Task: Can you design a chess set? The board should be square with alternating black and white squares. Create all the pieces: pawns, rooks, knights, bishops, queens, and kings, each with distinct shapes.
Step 1482:
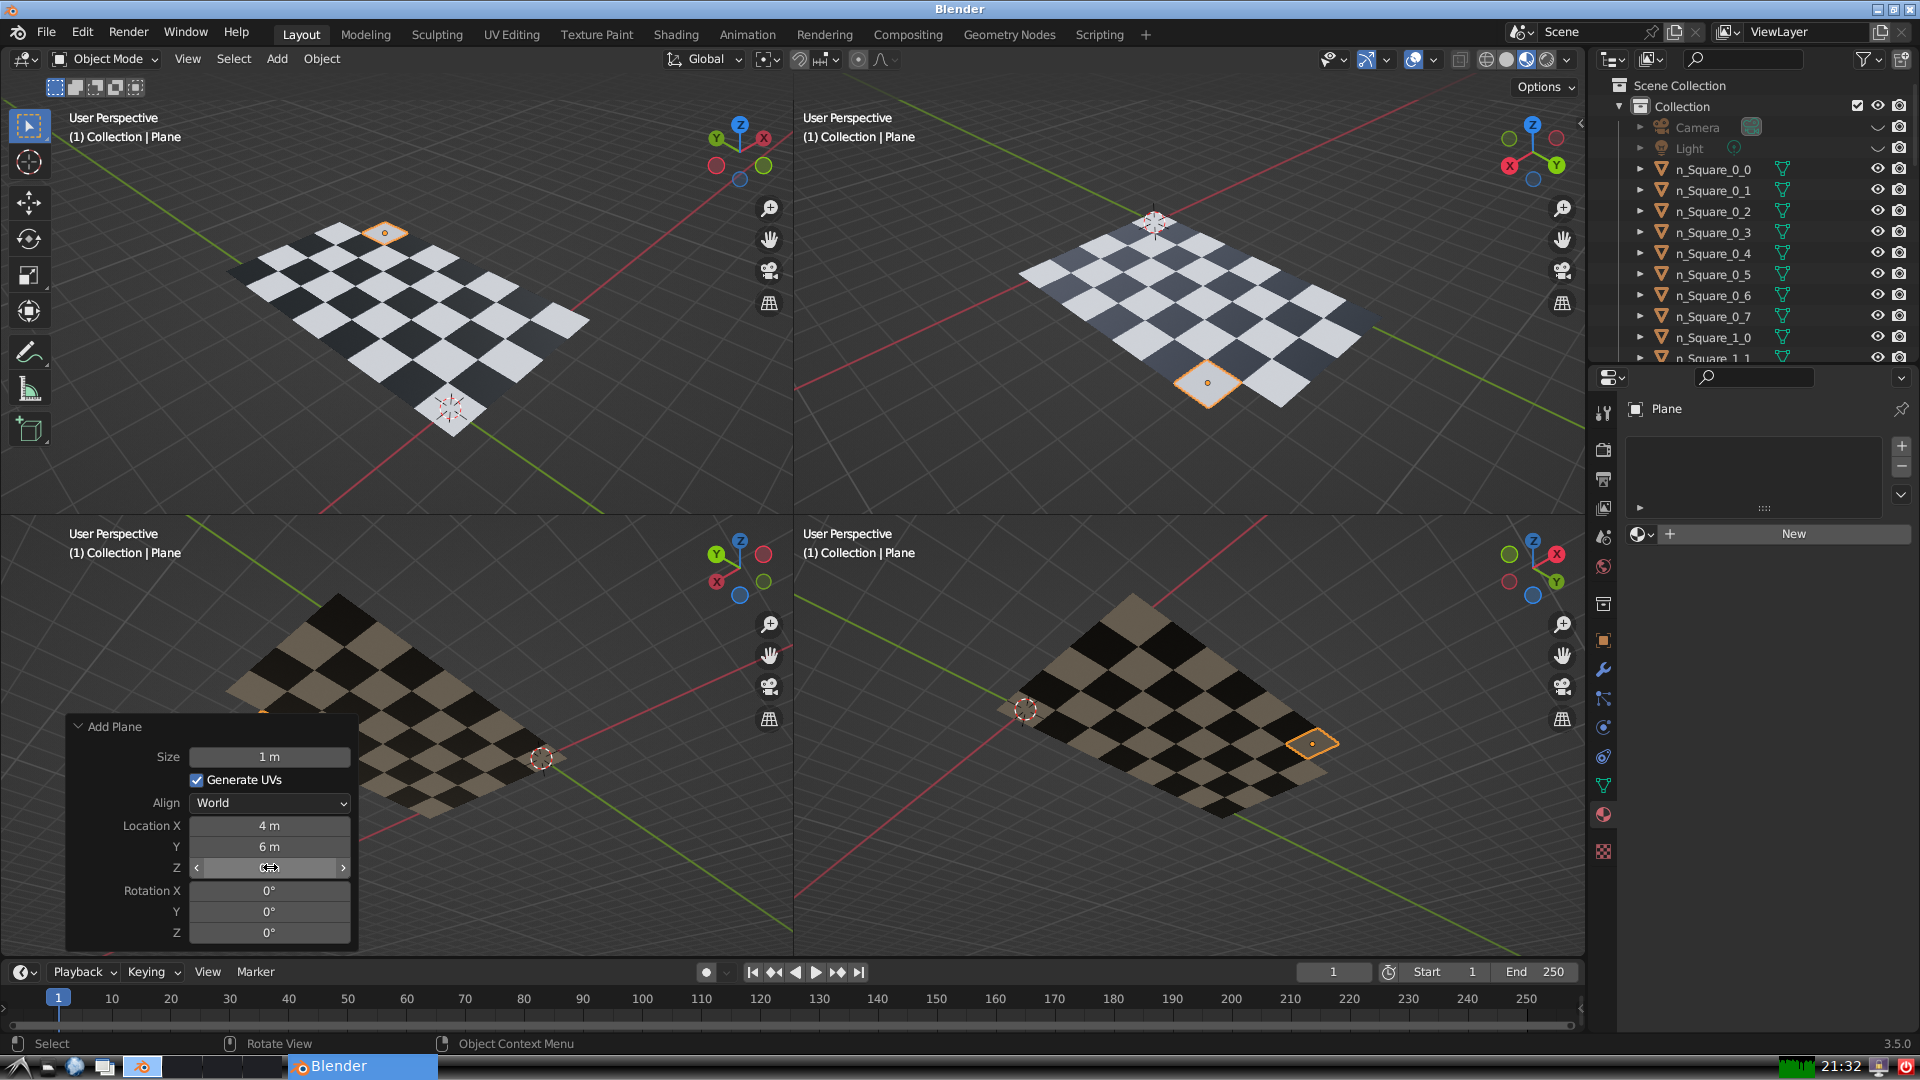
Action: {"mouse_move": [960, 540]}